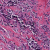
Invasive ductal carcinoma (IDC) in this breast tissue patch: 0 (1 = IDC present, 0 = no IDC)